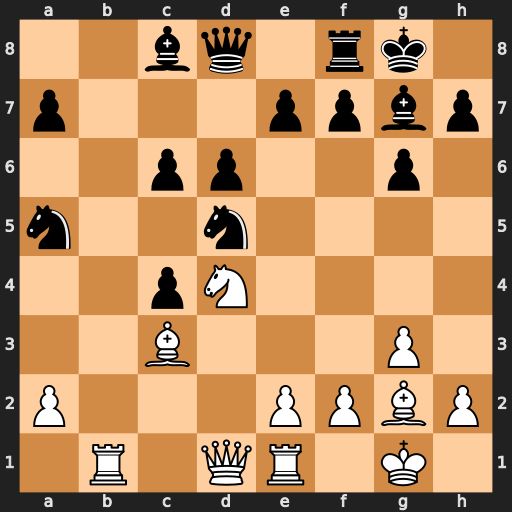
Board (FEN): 2bq1rk1/p3ppbp/2pp2p1/n2n4/2pN4/2B3P1/P3PPBP/1R1QR1K1
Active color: w
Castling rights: -
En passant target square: -
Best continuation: Bxa5 Qxa5 Nxc6